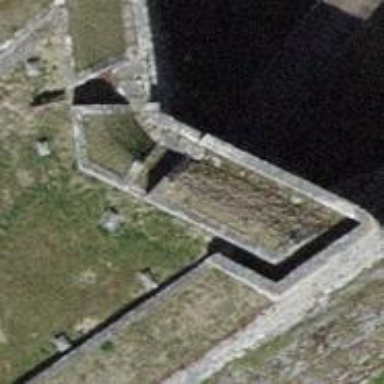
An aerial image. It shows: City wall in the picture.